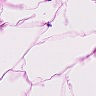
Metastatic tissue present: no